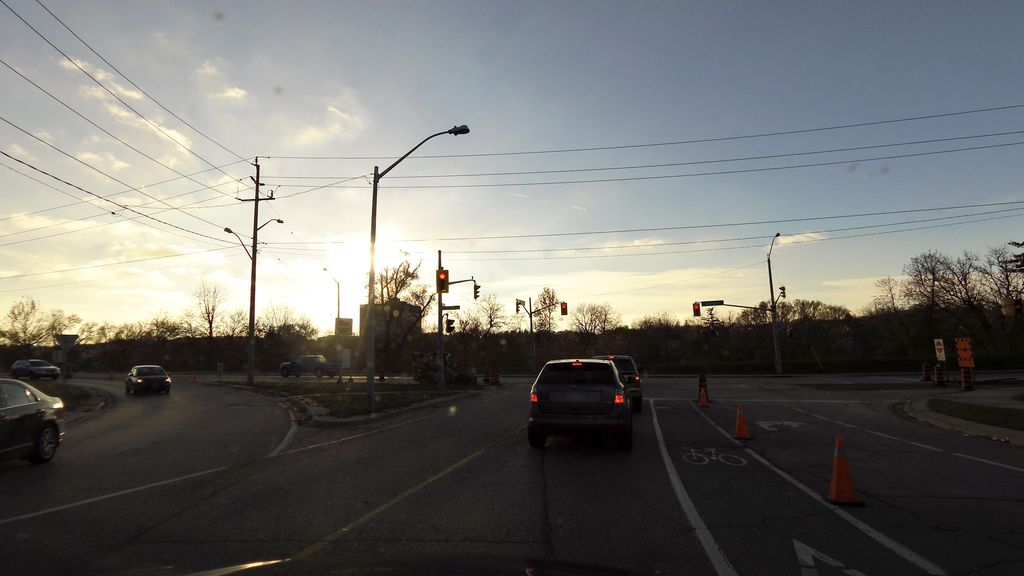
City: kitchener-waterloo